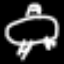
Label: frog